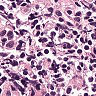
Metastatic tissue present: no